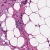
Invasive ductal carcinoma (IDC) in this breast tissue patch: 0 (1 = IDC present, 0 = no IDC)